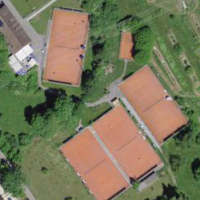
EUNIS habitat code: 53
Species observed at this site:
Geum rivale